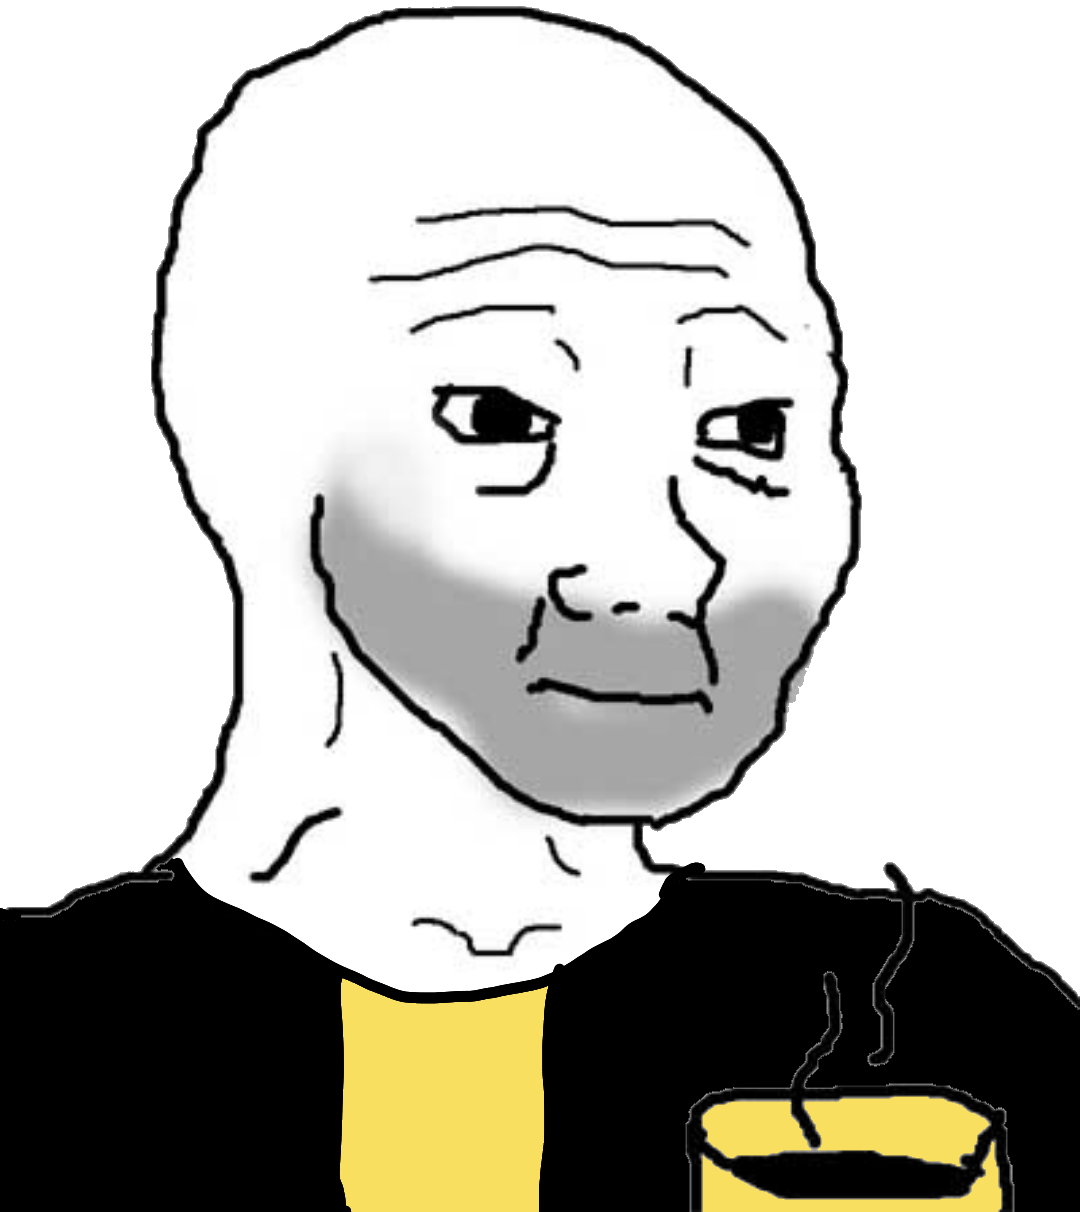
Label: 5_Doomer